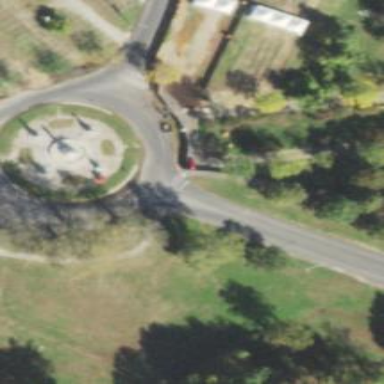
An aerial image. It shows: Tertiary road with asphalt surface leading to roundabout.